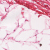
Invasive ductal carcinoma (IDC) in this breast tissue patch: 0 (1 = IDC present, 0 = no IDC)